Aerial crown-view tile of a tropical tree (Barro Colorado Island, Panama), acquired 20250915:
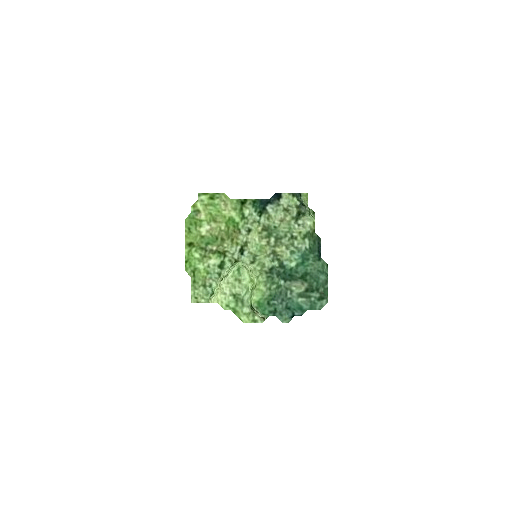
Species: Hieronyma alchorneoides
GBIF accepted scientific name: Hieronyma alchorneoides
Crown area: 21.898 m²